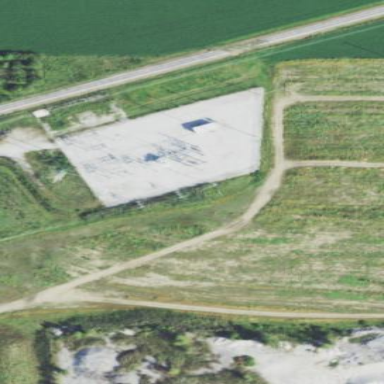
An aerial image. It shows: Outdoor distribution substation protected by fence.